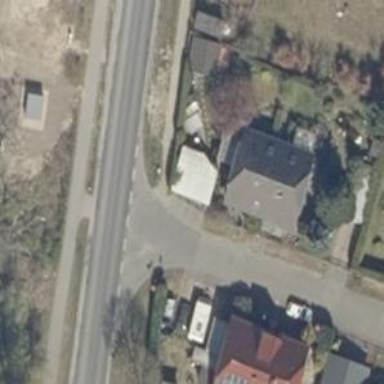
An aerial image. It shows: Road with "give way" sign.